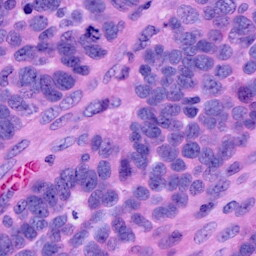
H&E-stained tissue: Ovarian